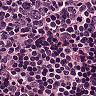
Metastatic tissue present: no